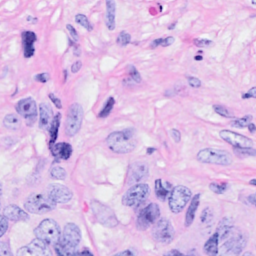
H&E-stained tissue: Breast